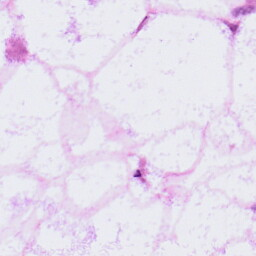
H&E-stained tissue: LymphNode